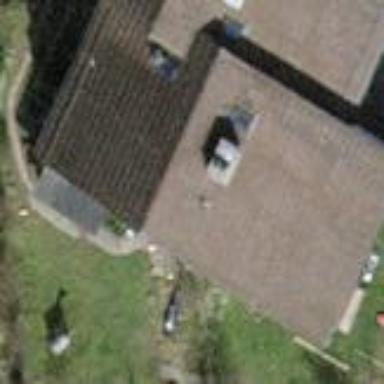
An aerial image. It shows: Building with tile roof.